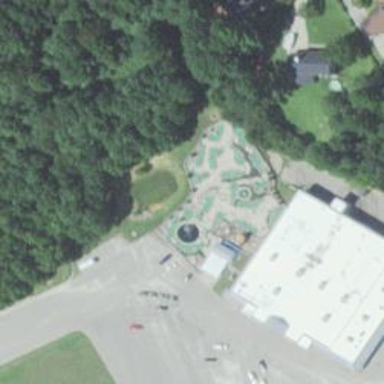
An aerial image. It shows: Miniature golf course.